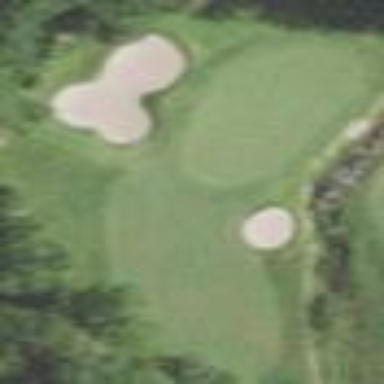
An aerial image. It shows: Golf fairway surrounded by grass.